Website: apple
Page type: customer-info-address
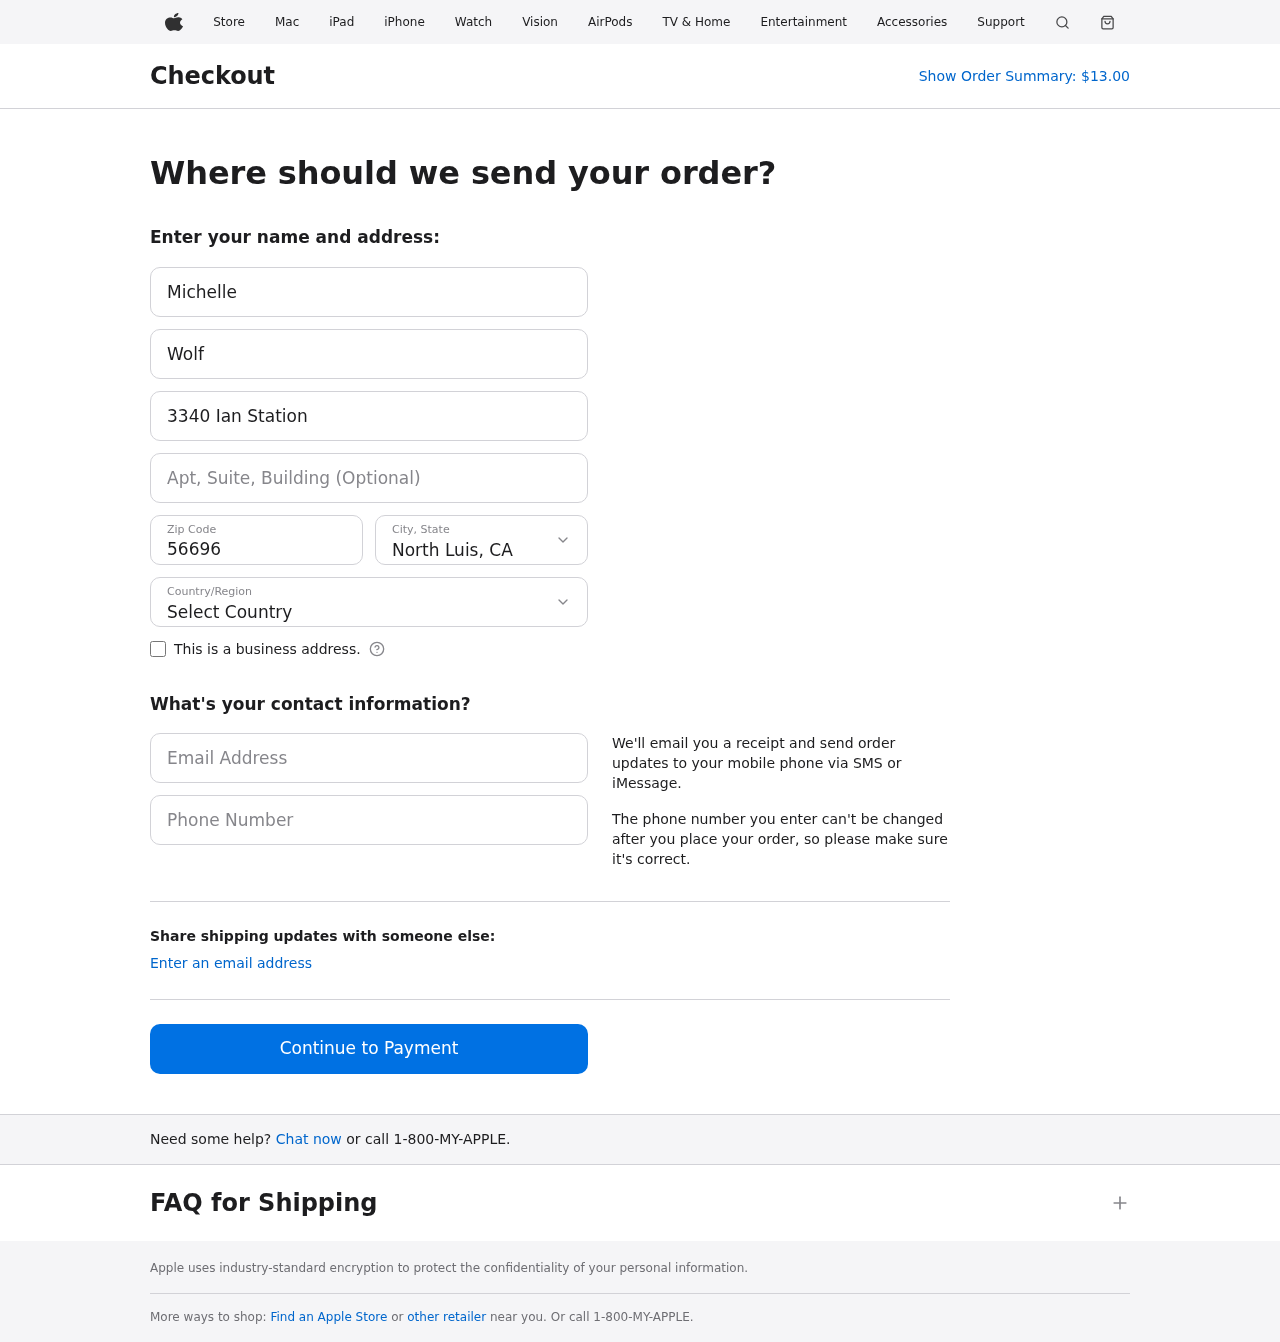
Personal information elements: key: PII_CITY_STATE
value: North Luis, CA
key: PII_COUNTRY
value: United States
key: PII_EMAIL
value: mwolf@hotmail.com
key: PII_FIRSTNAME
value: Michelle
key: PII_LASTNAME
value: Wolf
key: PII_PHONE
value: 9679735308
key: PII_POSTCODE
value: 56696
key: PII_STREET
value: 3340 Ian Station
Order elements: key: ORDER_TOTAL
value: $13.00